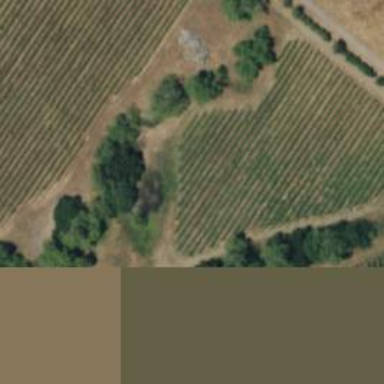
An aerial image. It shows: Vineyard growing grapes.